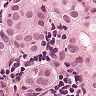
Metastatic tissue present: yes